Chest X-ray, PA view. Patient: 56 years old, sex F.
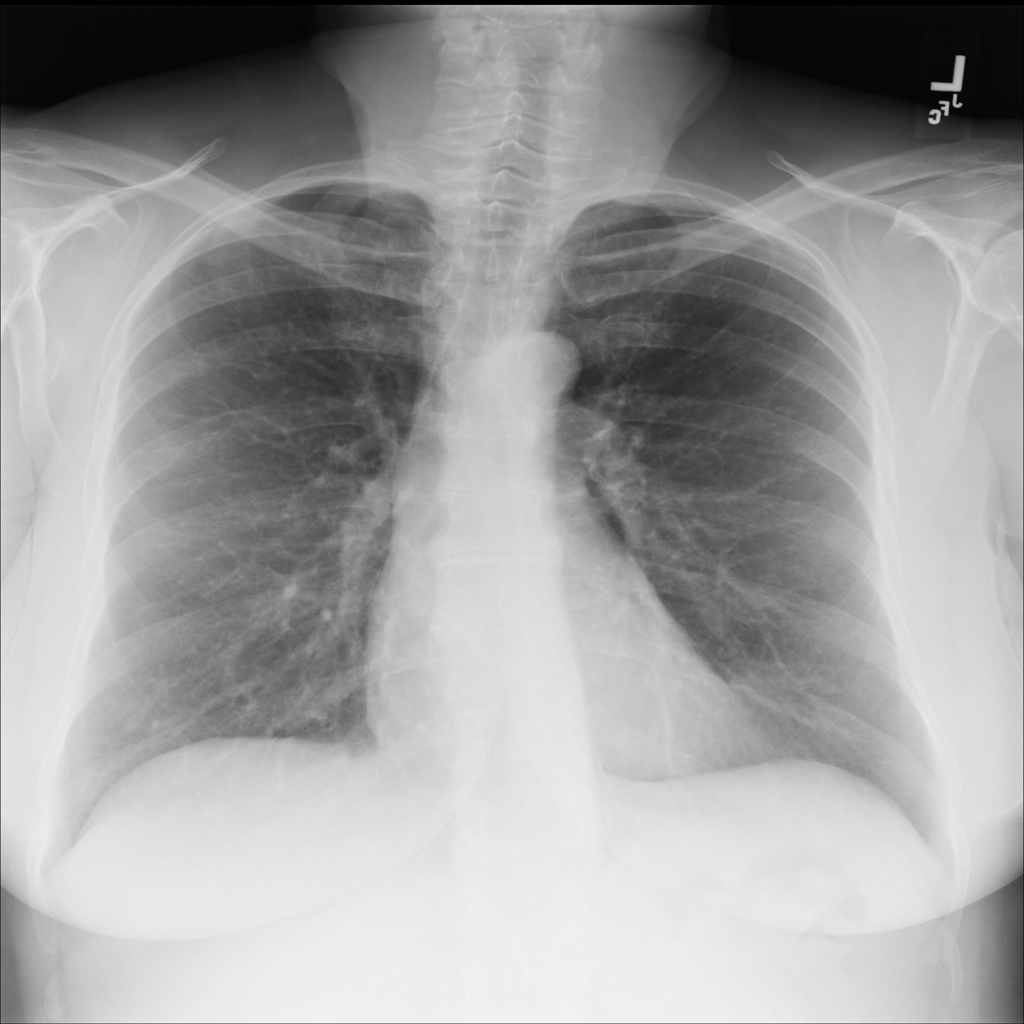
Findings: No Finding